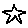
Label: star